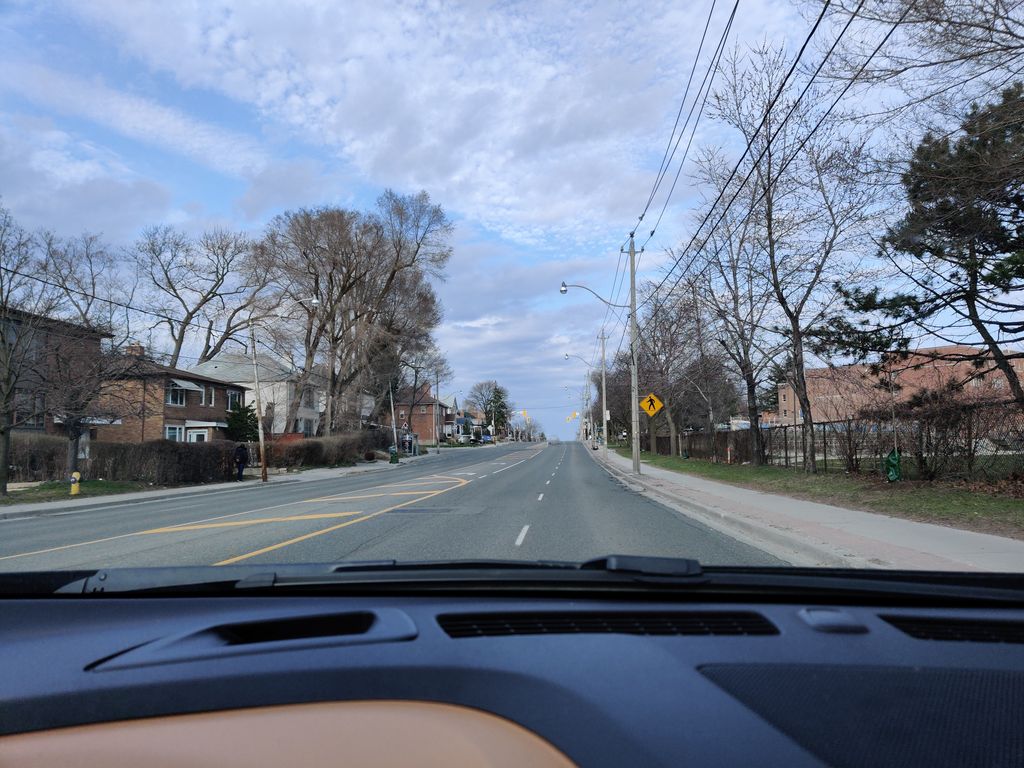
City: toronto